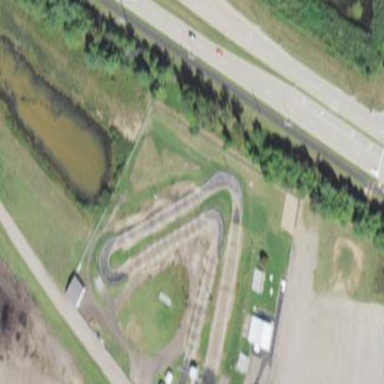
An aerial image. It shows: BMX track for leisure land activities.